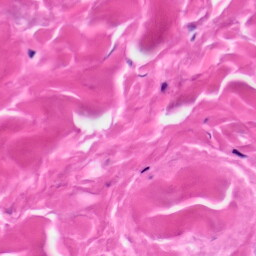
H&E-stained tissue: Skin